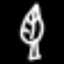
Label: leaf